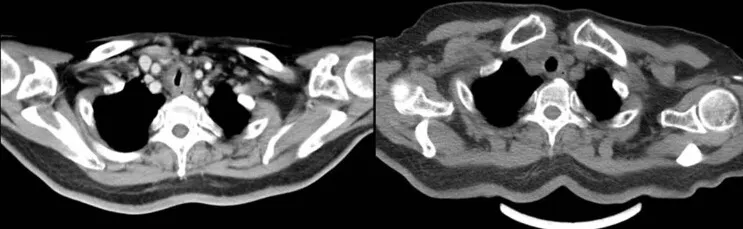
After. Changing the treatment regime for RS with breast involvement and tracheal invasion. (b) Significant improvement in tracheostenosis.
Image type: radiology (ct)